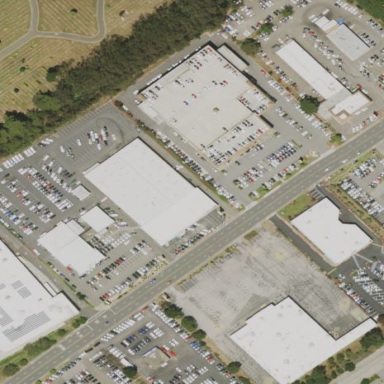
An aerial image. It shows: Building housing car shop.